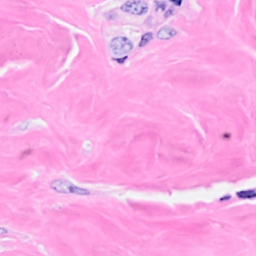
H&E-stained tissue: Breast